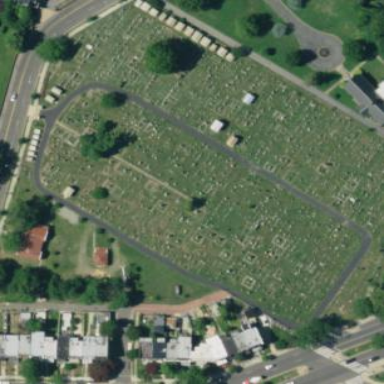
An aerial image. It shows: Cemetery.